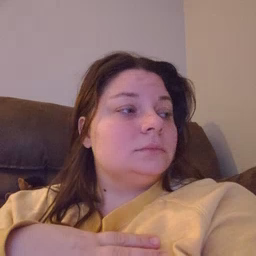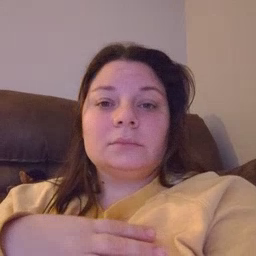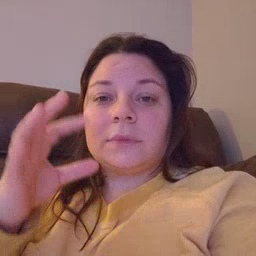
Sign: ear